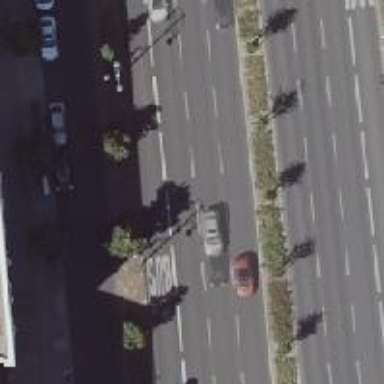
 there is cycleway sharing the busway on the right."